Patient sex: M
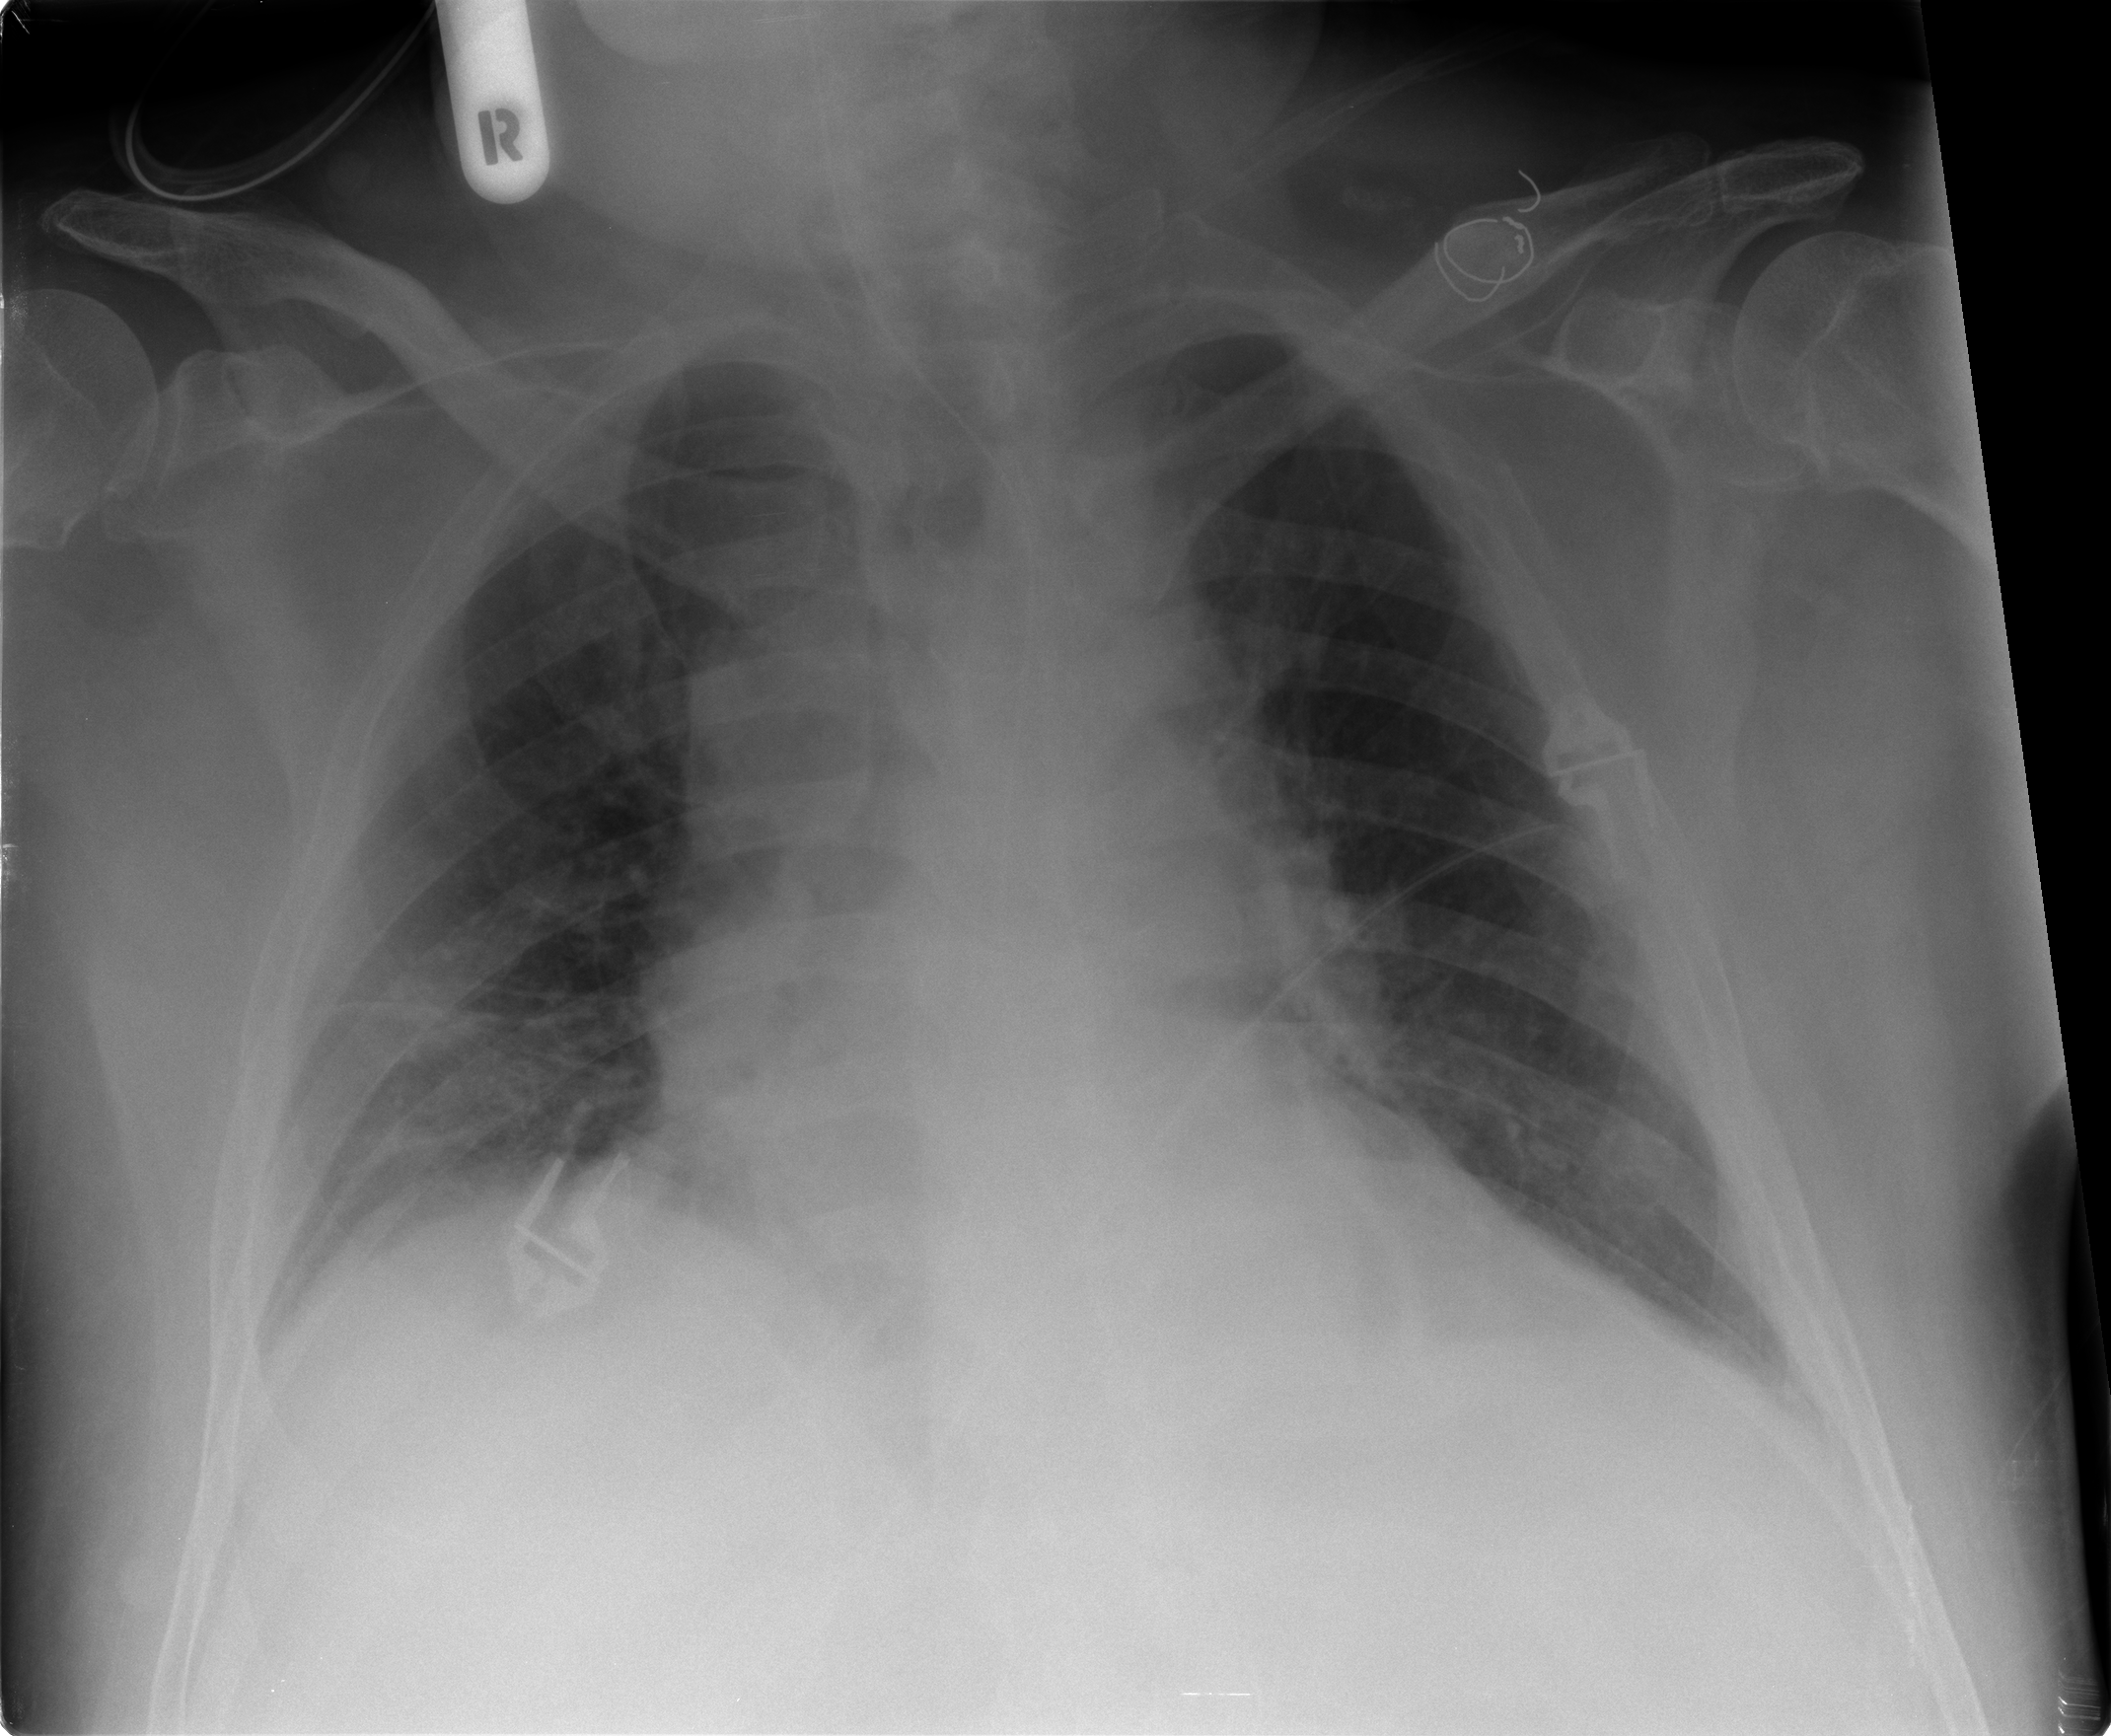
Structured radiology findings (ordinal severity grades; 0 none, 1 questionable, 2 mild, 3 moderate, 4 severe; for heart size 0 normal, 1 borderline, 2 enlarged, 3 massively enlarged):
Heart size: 0
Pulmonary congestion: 0
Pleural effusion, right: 0
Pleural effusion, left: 0
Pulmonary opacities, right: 0
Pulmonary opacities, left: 0
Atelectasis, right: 2
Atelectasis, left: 2